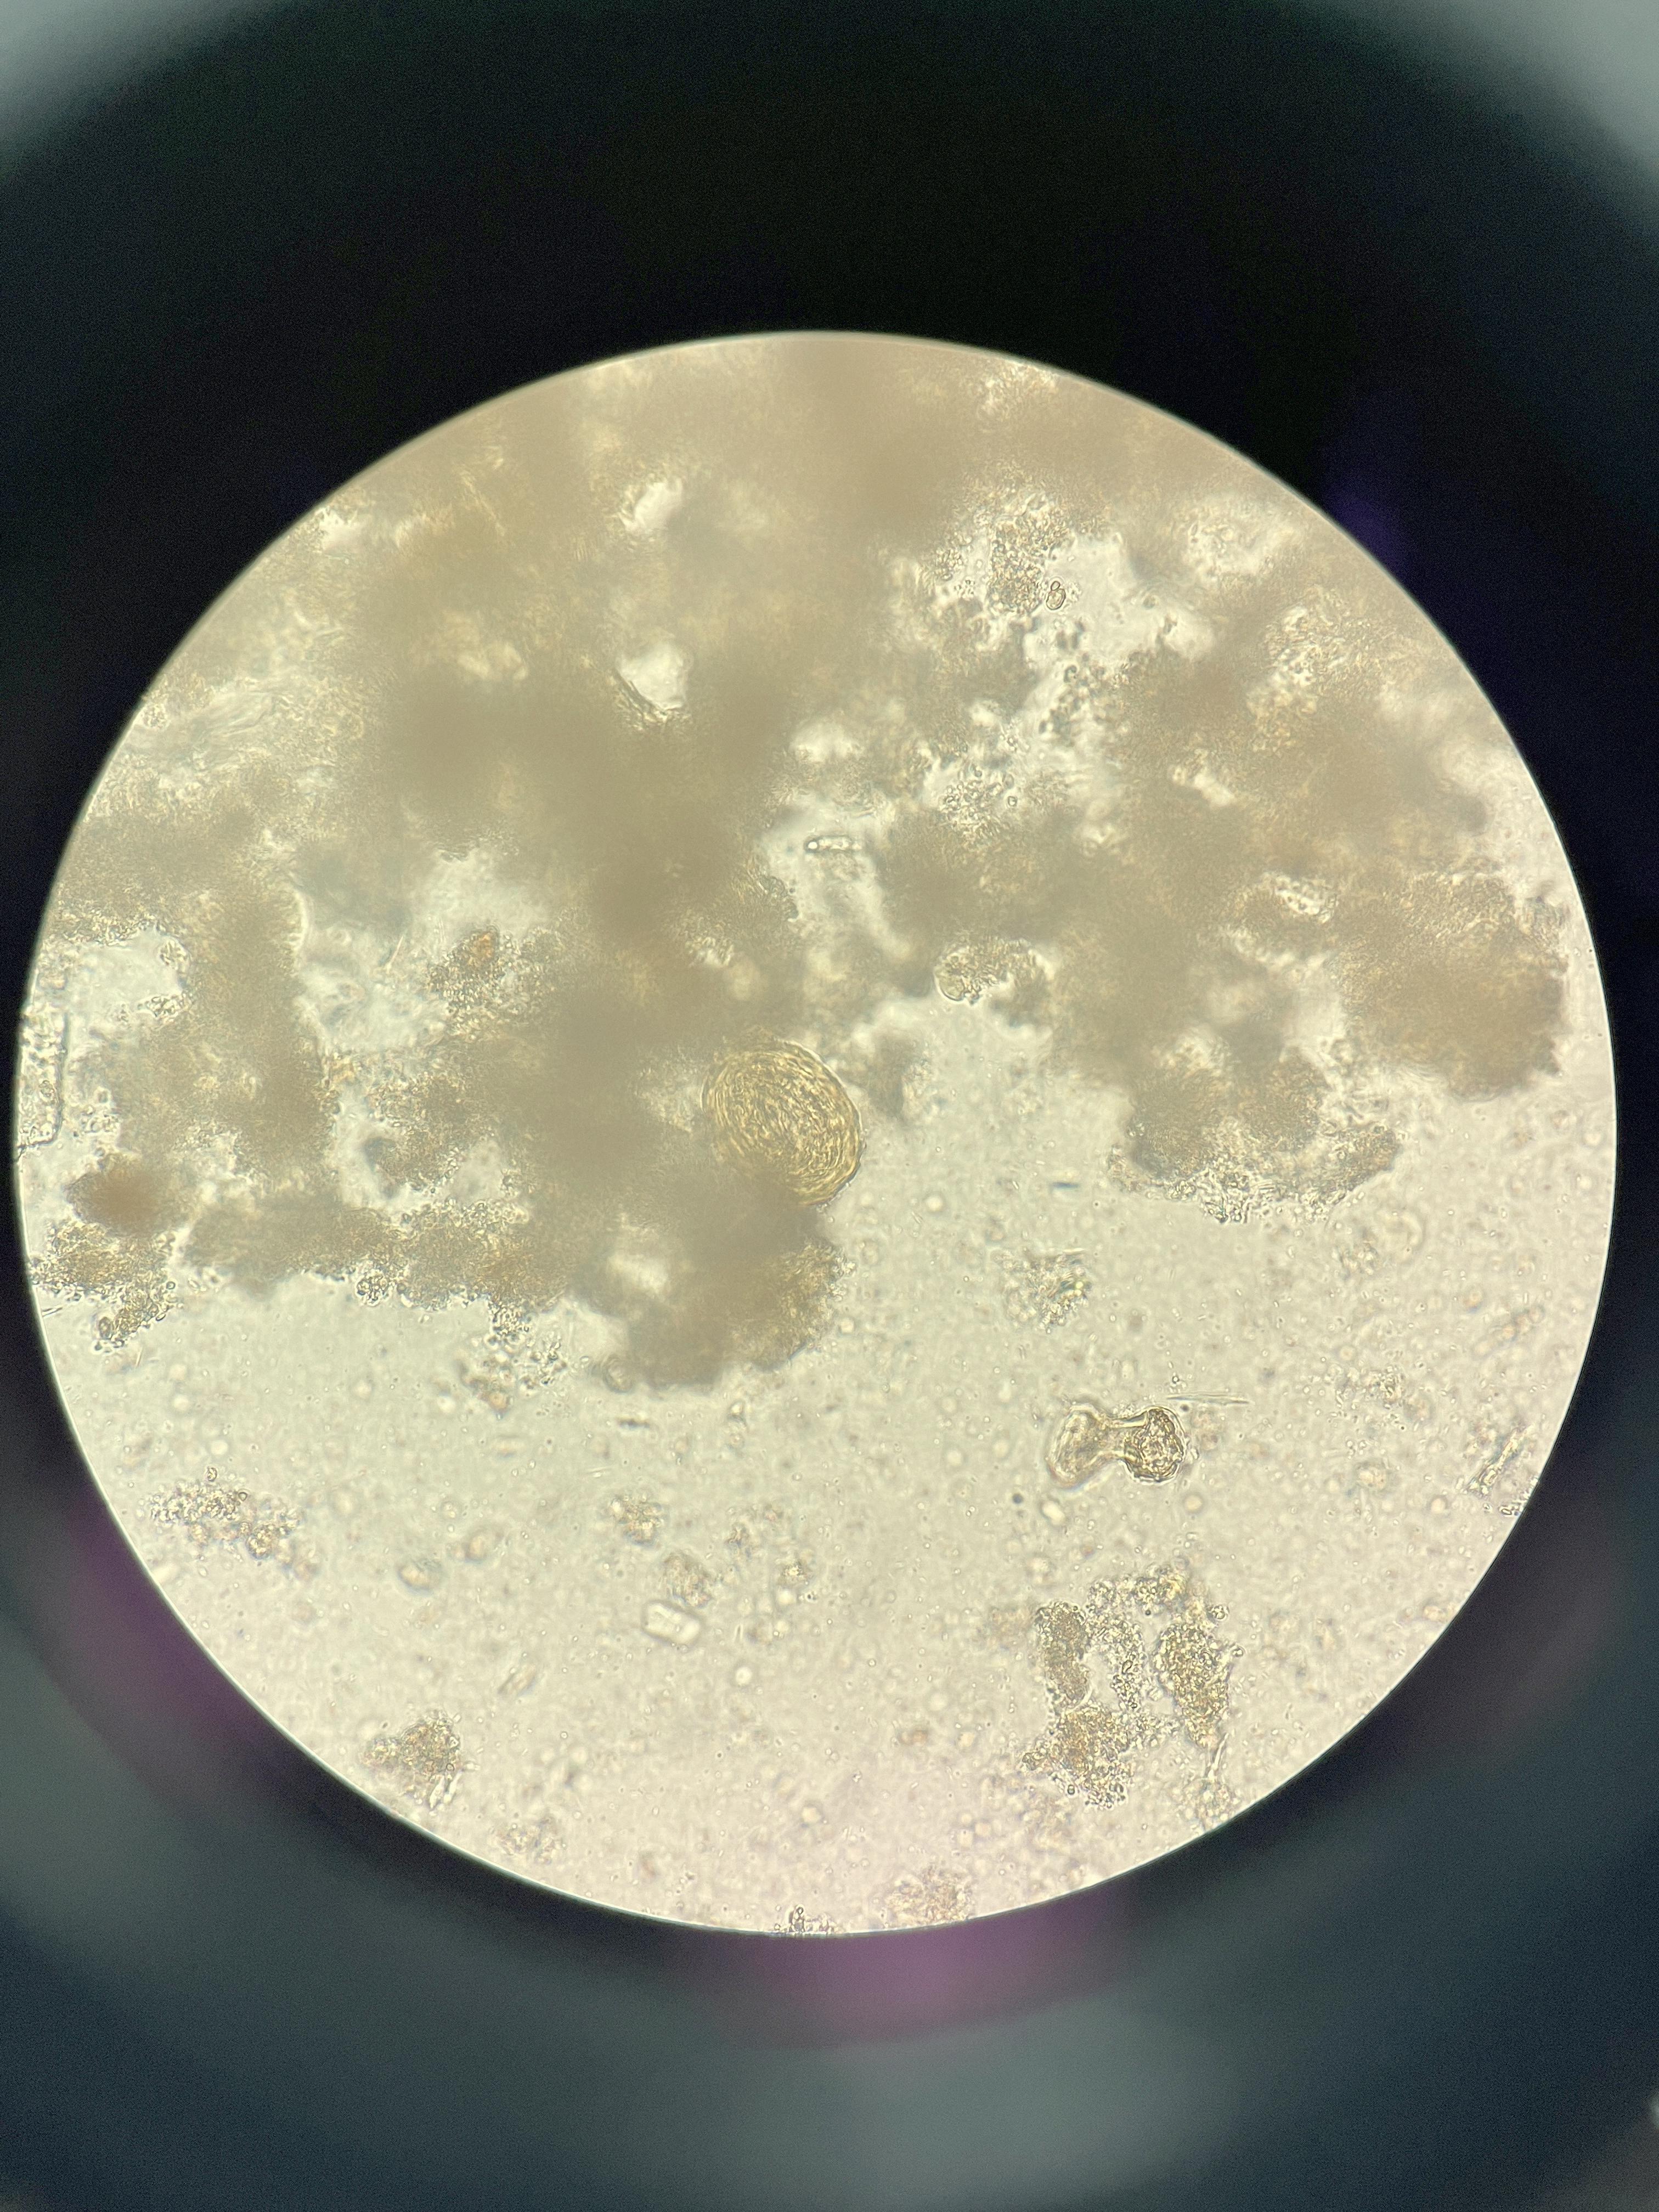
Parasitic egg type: Ascaris lumbricoides